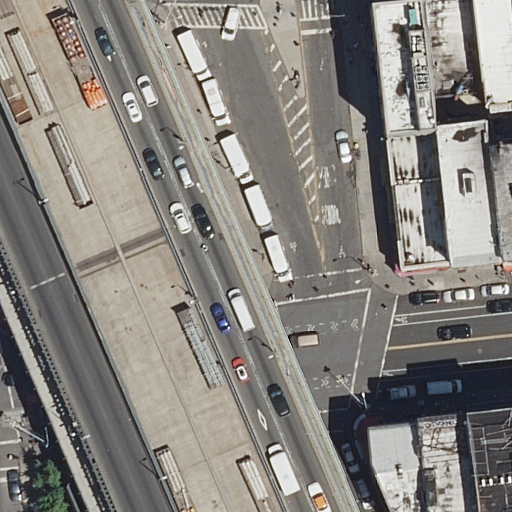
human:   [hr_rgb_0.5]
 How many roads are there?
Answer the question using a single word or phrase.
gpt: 13

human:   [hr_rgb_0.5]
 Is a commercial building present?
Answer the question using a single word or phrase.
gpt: no

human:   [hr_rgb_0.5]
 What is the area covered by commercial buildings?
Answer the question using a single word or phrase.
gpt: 0m2

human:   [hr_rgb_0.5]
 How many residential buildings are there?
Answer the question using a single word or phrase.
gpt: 9

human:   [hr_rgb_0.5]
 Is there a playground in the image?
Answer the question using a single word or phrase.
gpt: yes

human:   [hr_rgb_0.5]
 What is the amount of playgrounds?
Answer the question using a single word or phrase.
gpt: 1

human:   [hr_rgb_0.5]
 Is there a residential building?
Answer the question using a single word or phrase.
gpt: yes

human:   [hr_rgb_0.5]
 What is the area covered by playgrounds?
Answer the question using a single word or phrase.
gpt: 91m2

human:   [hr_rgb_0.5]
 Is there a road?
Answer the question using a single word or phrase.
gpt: yes

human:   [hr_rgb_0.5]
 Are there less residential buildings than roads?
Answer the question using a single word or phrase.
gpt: yes

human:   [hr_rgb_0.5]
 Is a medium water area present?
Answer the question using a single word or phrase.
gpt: no

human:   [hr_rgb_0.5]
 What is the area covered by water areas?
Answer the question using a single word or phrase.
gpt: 0m2

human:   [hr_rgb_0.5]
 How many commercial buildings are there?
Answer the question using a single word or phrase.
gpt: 0

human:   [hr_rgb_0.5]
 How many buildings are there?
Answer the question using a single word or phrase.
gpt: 9

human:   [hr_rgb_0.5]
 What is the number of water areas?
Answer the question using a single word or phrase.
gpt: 0

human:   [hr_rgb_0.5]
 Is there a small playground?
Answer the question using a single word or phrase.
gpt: yes

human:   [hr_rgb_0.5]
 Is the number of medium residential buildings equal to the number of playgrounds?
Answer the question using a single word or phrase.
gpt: no

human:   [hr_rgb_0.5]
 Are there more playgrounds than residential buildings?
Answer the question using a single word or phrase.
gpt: no

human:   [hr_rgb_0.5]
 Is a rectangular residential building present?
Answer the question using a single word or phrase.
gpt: yes

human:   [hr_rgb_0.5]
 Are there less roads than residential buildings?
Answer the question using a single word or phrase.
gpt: no

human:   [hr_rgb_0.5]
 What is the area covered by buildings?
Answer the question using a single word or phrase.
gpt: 1838m2

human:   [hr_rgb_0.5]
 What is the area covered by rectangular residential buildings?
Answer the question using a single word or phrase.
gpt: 1536m2

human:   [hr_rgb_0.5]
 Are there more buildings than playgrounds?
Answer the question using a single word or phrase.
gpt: yes

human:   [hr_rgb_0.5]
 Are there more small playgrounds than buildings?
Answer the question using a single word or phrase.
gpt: no

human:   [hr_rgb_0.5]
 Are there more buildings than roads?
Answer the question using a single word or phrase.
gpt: no

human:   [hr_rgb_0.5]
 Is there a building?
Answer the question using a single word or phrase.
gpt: yes

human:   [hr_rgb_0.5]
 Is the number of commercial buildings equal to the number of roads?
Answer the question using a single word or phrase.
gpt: no

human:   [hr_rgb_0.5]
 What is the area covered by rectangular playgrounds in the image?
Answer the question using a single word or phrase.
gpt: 91m2

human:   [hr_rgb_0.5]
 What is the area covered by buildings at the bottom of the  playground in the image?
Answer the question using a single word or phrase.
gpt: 301m2

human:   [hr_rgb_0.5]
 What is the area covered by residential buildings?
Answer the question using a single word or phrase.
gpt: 1838m2

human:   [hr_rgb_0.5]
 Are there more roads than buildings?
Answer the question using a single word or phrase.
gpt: yes

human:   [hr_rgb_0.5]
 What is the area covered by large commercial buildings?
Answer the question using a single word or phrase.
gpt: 0m2

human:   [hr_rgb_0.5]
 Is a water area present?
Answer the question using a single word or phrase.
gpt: no

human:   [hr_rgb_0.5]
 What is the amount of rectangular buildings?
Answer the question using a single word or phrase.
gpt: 8

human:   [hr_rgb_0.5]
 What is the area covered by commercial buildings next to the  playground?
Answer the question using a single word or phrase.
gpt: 0m2

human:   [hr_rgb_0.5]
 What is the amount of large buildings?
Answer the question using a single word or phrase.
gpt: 0

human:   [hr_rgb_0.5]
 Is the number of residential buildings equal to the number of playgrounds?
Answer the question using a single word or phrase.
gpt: no

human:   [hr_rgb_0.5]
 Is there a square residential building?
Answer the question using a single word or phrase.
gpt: no

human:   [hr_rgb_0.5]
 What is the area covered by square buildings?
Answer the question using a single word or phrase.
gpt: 0m2

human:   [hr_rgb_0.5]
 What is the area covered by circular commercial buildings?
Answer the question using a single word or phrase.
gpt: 0m2

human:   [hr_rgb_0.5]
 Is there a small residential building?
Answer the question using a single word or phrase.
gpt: yes

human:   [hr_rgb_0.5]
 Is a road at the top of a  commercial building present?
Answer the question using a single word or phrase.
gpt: no

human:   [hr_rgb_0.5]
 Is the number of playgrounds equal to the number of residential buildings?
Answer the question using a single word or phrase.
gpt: no

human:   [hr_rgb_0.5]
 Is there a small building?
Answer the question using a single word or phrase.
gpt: yes

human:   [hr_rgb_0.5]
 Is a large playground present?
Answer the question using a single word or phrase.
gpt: no

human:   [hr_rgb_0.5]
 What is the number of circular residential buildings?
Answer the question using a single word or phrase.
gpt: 0

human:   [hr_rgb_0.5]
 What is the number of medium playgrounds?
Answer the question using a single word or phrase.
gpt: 0

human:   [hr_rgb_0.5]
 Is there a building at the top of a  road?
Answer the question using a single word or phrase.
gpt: yes

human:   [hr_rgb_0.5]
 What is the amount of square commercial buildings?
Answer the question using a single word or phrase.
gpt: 0

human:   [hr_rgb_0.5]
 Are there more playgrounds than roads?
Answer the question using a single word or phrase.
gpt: no

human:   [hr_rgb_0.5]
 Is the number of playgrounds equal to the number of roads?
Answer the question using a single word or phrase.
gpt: no

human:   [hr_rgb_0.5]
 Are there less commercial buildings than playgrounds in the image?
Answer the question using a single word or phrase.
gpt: yes

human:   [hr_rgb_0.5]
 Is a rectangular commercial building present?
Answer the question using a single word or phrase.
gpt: no

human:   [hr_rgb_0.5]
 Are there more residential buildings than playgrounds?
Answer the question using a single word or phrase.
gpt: yes

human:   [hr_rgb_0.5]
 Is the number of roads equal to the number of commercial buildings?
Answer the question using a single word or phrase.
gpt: no

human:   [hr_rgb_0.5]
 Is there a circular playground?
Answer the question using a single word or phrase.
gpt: no

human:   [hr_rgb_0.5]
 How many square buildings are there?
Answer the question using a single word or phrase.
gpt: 0

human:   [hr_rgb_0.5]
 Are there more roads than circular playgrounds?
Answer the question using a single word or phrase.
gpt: yes

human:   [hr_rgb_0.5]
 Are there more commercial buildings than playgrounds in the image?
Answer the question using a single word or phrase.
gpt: no

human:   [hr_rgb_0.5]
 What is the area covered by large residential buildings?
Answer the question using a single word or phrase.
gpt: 0m2

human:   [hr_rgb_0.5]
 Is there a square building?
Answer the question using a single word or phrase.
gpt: no

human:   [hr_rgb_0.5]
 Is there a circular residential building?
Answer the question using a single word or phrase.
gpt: no

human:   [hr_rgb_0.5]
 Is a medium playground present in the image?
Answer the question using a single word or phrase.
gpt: no

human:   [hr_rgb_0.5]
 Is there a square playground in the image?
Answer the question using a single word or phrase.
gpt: no